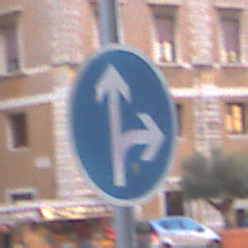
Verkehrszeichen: VorgeschriebeneFahrtrichtungGeradeausOderRechts
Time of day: SunriseSunset
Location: Outdoor (Urban)
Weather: Clear
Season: NotSpecified
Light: Natural